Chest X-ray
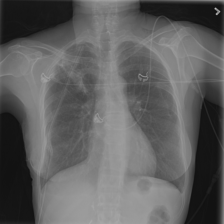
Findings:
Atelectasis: negative
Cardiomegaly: negative
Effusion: negative
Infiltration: negative
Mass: negative
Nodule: negative
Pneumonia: negative
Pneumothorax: negative
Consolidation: negative
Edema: negative
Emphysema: negative
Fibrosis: negative
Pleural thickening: negative
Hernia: negative